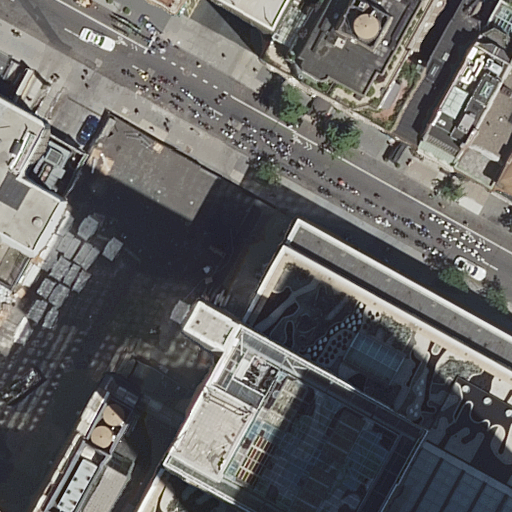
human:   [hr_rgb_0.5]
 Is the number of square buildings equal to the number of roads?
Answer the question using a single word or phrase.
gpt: no

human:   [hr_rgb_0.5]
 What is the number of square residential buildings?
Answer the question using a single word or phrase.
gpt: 0

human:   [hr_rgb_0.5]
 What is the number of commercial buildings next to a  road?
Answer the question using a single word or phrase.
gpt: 2

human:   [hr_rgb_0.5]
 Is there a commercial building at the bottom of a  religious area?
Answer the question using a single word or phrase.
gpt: no

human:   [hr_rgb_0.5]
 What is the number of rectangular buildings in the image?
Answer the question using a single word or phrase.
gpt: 7

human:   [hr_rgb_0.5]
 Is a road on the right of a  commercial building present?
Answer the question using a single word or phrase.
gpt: no

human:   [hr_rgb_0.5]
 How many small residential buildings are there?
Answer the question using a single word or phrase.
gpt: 2

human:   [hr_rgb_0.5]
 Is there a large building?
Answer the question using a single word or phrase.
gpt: yes

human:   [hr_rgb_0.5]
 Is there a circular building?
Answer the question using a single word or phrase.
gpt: no

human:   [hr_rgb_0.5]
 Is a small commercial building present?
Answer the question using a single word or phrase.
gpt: yes

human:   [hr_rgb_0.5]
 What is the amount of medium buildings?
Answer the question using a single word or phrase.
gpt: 5

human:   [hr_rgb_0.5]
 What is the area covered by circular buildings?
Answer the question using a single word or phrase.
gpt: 0m2

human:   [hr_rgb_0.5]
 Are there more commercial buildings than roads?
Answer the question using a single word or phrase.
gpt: no

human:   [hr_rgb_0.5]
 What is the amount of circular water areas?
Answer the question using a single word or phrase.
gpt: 0

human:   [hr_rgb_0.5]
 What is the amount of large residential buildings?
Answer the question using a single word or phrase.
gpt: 1

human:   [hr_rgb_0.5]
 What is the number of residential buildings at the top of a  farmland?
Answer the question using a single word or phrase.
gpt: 0

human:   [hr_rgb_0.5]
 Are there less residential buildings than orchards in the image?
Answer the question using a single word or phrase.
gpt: no

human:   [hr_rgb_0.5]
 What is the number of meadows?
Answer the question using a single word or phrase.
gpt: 0

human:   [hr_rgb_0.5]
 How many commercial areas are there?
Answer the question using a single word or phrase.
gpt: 0

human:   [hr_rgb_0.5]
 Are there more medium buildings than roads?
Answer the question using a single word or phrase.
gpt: yes

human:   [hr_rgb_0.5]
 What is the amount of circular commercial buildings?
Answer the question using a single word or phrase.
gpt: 0

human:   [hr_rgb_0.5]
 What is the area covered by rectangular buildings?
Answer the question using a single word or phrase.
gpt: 819m2

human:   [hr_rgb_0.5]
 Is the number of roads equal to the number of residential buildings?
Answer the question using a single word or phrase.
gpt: no

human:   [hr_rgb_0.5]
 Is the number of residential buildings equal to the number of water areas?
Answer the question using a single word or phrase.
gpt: no

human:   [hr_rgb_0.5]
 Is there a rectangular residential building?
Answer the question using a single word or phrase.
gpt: yes

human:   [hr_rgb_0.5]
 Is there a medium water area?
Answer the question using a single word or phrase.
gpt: no

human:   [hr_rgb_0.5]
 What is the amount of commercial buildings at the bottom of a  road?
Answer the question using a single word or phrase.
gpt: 1

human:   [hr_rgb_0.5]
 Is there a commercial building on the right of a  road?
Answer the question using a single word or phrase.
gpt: yes

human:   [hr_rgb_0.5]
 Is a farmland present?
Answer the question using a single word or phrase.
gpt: no

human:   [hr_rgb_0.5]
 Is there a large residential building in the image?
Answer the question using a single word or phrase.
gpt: yes

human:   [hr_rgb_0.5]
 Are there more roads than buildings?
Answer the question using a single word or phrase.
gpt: no

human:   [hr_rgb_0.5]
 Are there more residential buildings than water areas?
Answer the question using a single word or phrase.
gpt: yes

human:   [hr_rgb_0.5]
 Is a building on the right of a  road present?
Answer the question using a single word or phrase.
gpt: yes

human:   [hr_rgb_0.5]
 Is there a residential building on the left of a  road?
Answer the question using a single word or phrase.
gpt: yes

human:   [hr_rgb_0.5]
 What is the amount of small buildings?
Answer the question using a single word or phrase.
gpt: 3

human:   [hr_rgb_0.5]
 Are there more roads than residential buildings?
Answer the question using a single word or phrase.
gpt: no